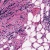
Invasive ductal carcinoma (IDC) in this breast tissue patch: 1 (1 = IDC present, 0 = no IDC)